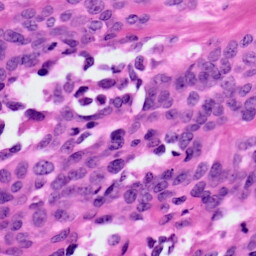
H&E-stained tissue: Ovarian